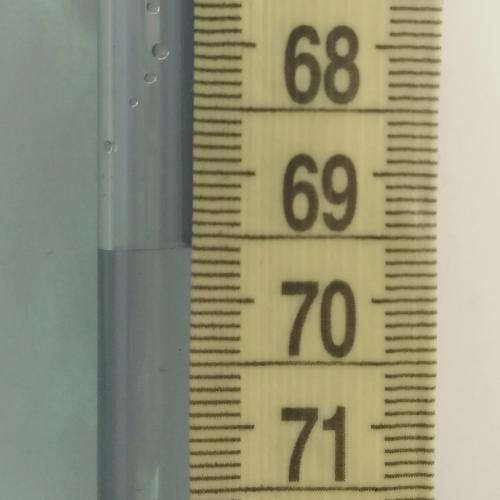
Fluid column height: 69.6 cm